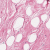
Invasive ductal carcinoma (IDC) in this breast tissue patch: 0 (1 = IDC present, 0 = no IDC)